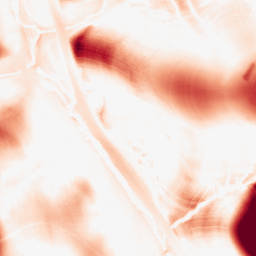
Category: morphological
Decomposition family: tophat
Decomposition parameters: size: 50
mode: white
Upsampling method: cubic_catmull_rom
Upsampling parameters: scale: 4
Upsampling scale: 4